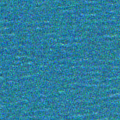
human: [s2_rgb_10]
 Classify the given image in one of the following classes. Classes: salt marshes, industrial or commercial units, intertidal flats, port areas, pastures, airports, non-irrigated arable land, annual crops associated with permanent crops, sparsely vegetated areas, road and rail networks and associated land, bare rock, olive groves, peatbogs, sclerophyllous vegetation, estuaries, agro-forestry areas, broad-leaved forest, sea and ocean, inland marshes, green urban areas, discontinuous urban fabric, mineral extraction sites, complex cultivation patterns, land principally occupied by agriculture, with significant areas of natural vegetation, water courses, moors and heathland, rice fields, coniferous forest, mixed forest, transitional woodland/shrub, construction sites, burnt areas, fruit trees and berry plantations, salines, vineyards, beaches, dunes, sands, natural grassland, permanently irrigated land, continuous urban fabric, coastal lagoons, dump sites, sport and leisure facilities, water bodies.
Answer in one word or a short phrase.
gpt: sea and ocean